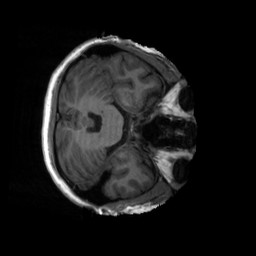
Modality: T1w
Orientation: axial
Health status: healthy
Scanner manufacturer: siemens
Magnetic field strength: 3 T
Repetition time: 2.3 s
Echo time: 0.00207 s